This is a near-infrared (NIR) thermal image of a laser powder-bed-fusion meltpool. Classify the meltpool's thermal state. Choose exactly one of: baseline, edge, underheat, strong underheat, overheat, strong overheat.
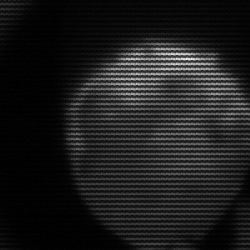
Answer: edge